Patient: sex M, age 57
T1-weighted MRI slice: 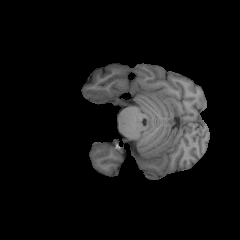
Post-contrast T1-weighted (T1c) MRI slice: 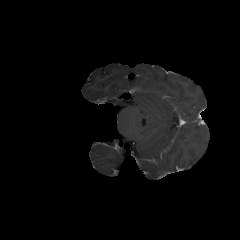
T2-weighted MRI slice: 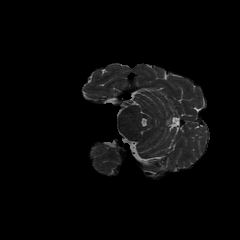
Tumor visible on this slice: no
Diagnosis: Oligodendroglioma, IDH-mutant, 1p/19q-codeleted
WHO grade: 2